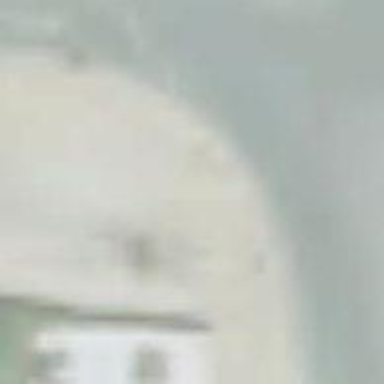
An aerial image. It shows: Sidewalk.